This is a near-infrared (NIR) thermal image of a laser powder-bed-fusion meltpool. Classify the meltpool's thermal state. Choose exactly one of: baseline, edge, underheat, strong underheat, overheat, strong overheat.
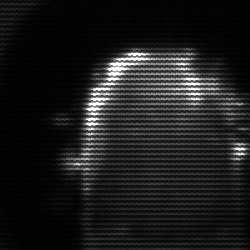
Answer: baseline